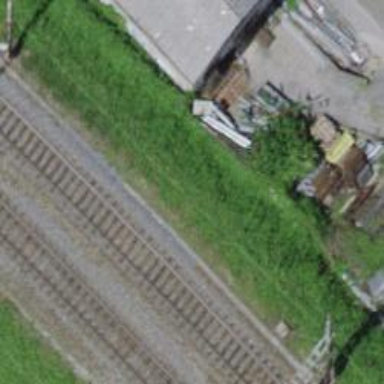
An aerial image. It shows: Single-track electrified railway with contact line.